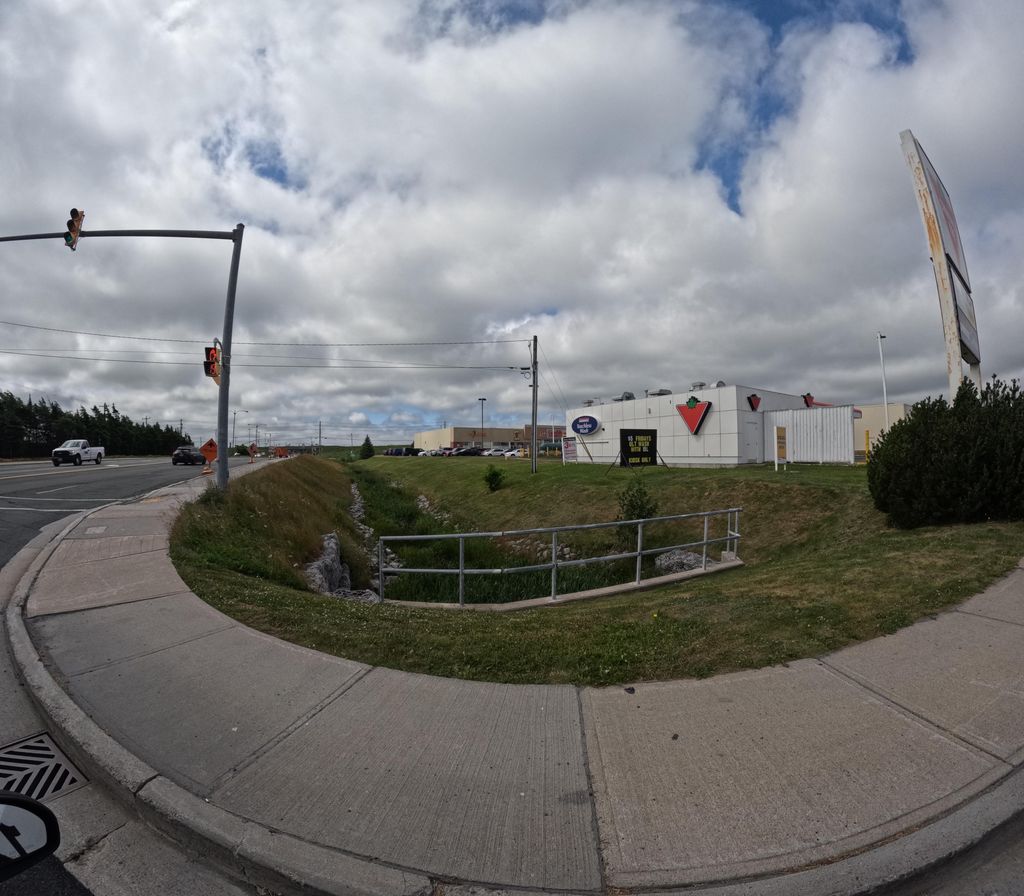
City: st_johns